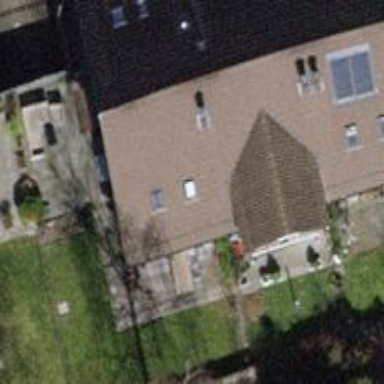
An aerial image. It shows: Building with tile roof.